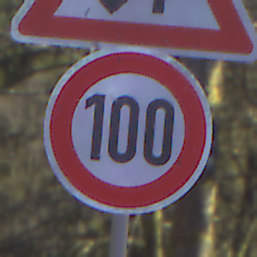
Verkehrszeichen: Geschwindigkeit100
Zusatzzeichen oben: Gegenverkehr
Umgebung: Outdoor, Nature
Tageszeit: MorningAfternoon
Wetter: Clear
Licht: Natural
Jahreszeit: Winter
Kontrast: HighContrast